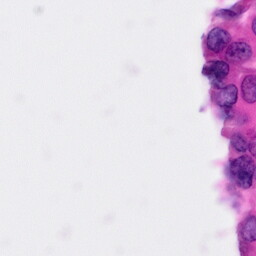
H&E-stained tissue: Pancreatic